I will show an image sequence of human cooking. I have annotated the images with numbered circles. Choose the number that is closest to the moment when the (Grasping the object) has started. You are a five-time world champion in this game. Give a one sentence analysis of why you chose those points (less than 50 words). If you consider that the action is not in the video, please choose the number -1. Provide your answer at the end in a json file of this format: {"points": []}
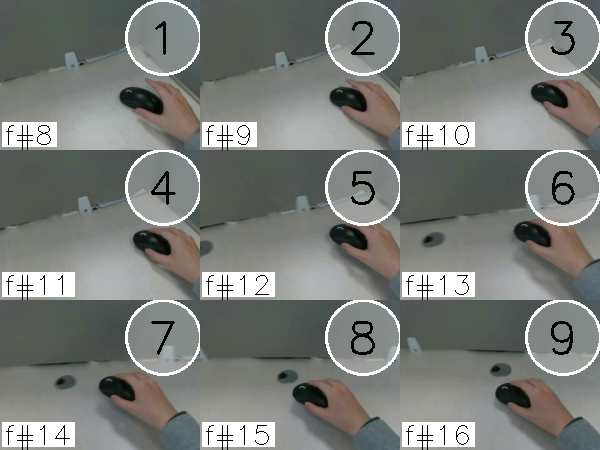
Frame 3 shows the clearest moment of hand-object contact.
{"points": [3]}